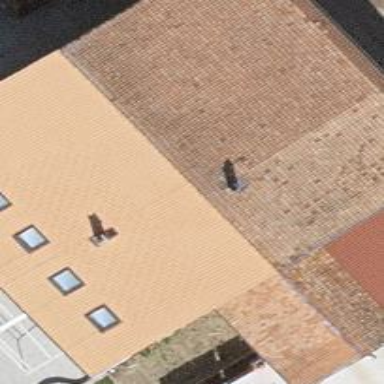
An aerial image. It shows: Building.